Question: I am using Performance Point Dashboard Designer 2013 and SharePoint Server 2013 for building dashboards. I am using SSAS2012 for Cube.
I have a scenario similar to the one illustrated by figure below. I am required to find Previous Non-Empty value for purpose of finding Trends.

The script '([Measures].[Quota], [Date].[Calendar Date].PrevMember)' gives you a previous date. Lets say for date 27-Jan-13 whose Quota value is 87, it returns 26-Jan-13 which has null value. I want it to return 21-Jan-13 that has some Quota value. And for date 21-Jan-13, I want to return 15-Jan-13.
I wonder if this is possible.
Thanks,
Merin
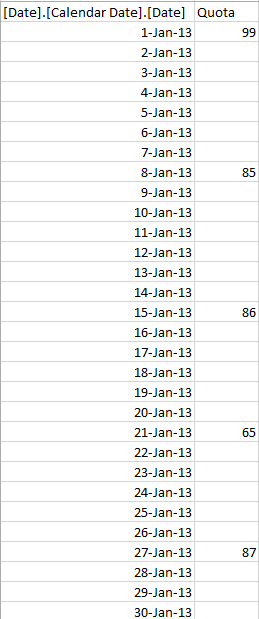
Answer: After long searches and hits & trials and so on, I think I invented a solution of my own for myself.
Following is the script for my Calculated Member.
'''
(
[Quota],
Tail
(
Nonempty
( LastPeriods(15, [Date].[Calendar Date].PrevMember)
,[Quota]
)
).Item(0)
)
'''
Explanation
1. The number 15 means it will look for non-empty measures up to 15 siblings.
2. Now we know up to how many siblings to traverse back, in this case 15.
3. Lets find 15 previous siblings (both empty and non-empty) excluding current member. (LastPeriods(15, [Date].[Calendar Date].PrevMember)
4. Since it will yield both empty and non-empty members, lets filter out empty members in terms of measure [Quota]. If we don't specify measure here, it will use default measure whatever it is and we may not get desired result. Nonempty(LastPeriods(15, [Date].[Calendar Date].PrevMember),[Quota])
5. We may have several members in the output. And we will choose the last one. Tail ( Nonempty ( LastPeriods(15, [Date].[Calendar Date].PrevMember) ,[Quota] ) )
6. So far, the script above gives previous non-empty member. Now we want to implement this member for our measure [Quota].
Hence we get the script below ready to create a Calculated Member.
'''
(
[Quota],
Tail
(
Nonempty
( LastPeriods(15, [Date].[Calendar Date].PrevMember)
,[Quota]
)
).Item(0)
)
'''